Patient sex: F
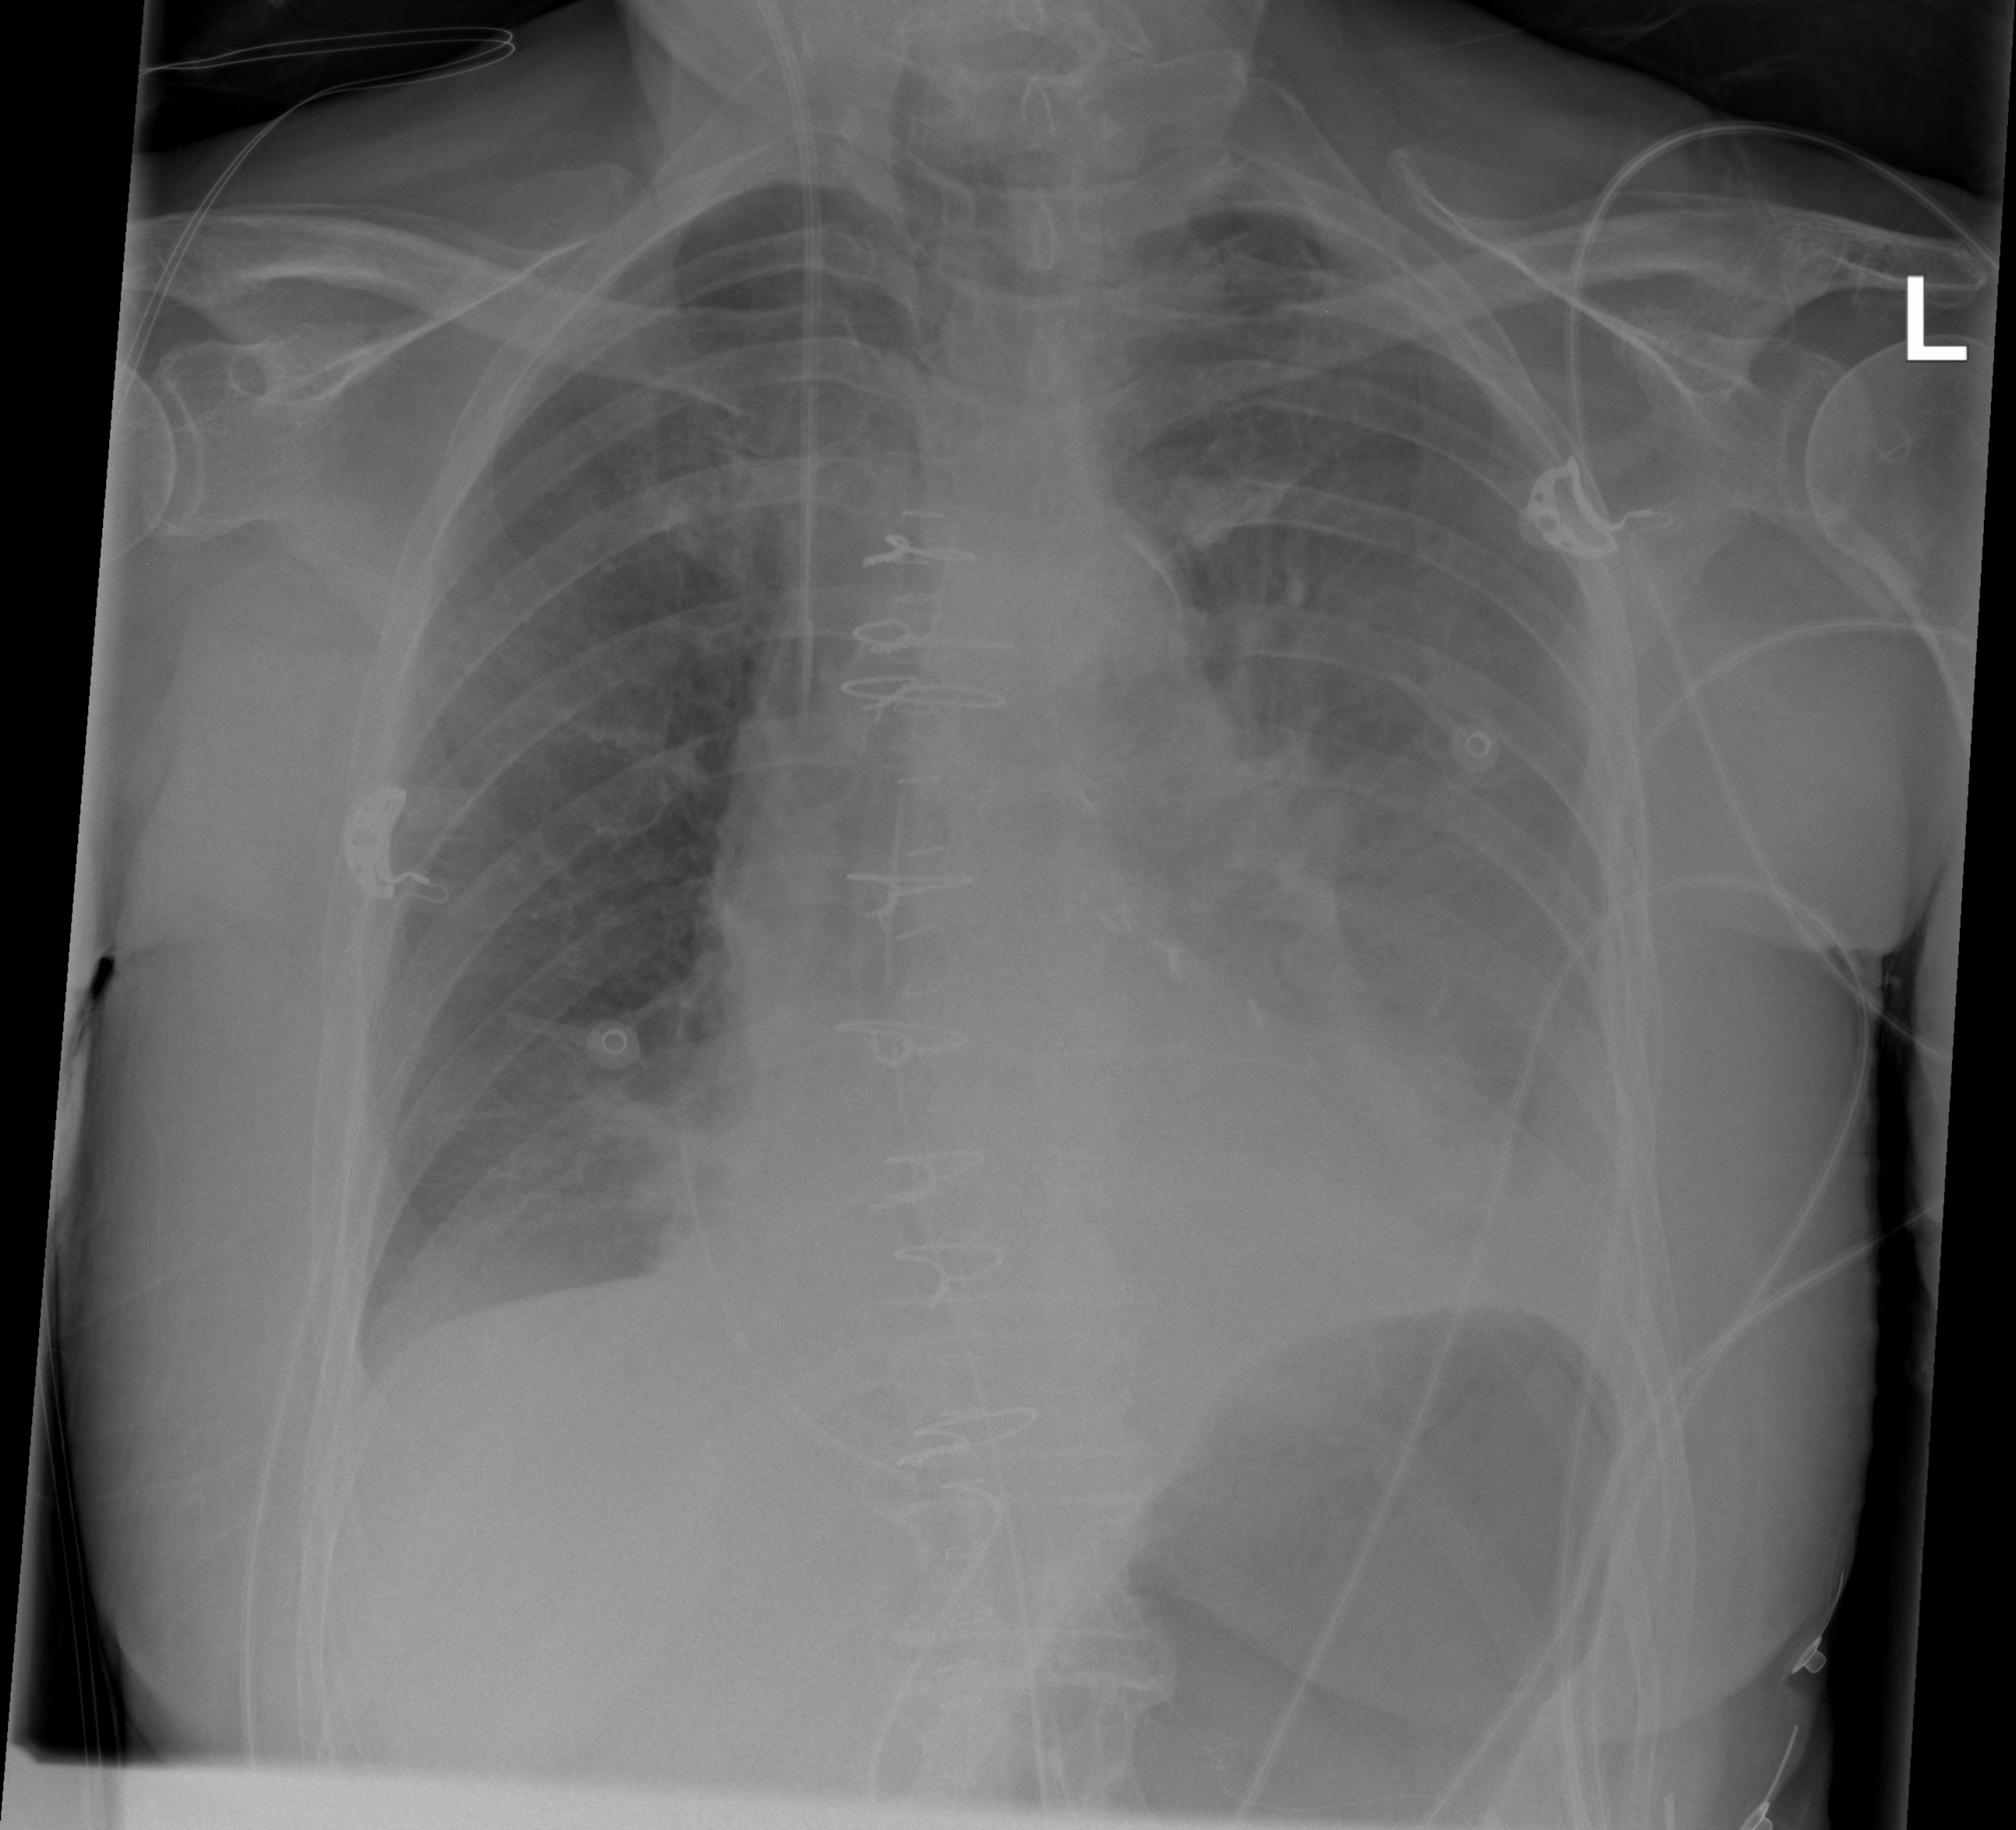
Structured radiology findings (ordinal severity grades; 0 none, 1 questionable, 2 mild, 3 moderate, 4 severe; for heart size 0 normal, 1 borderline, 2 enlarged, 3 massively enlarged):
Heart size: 0
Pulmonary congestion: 0
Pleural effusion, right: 0
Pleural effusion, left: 2
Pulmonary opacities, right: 0
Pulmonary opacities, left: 2
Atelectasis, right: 0
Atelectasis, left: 2